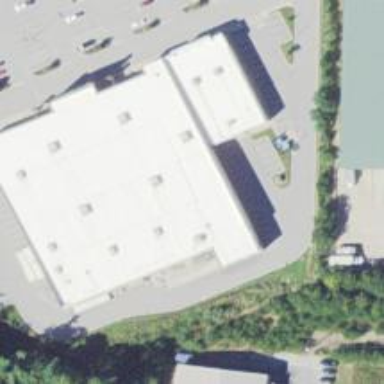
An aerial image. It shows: Retail building.